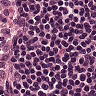
Metastatic tissue present: no